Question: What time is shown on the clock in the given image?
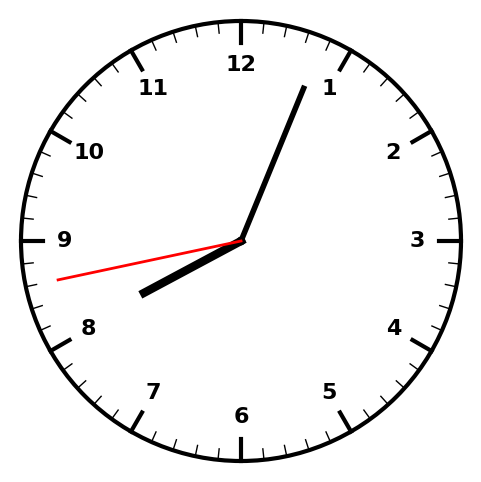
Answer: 08:03:43